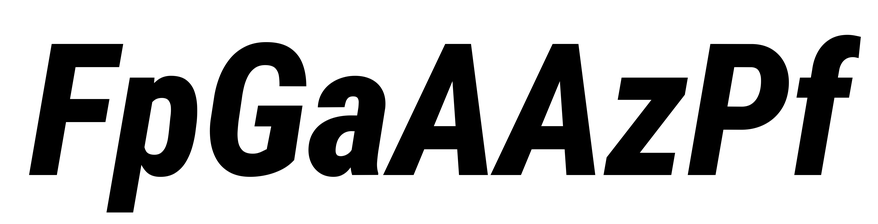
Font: Roboto-Italic_Condensed_ExtraBold_Italic